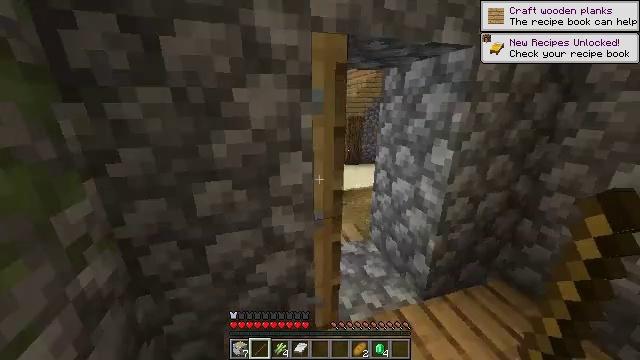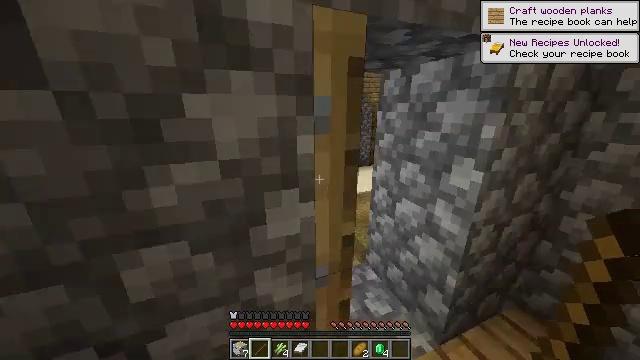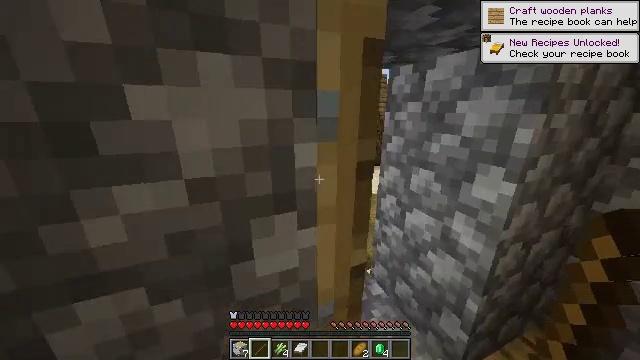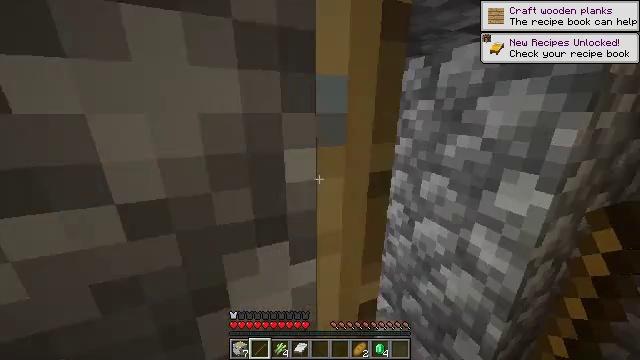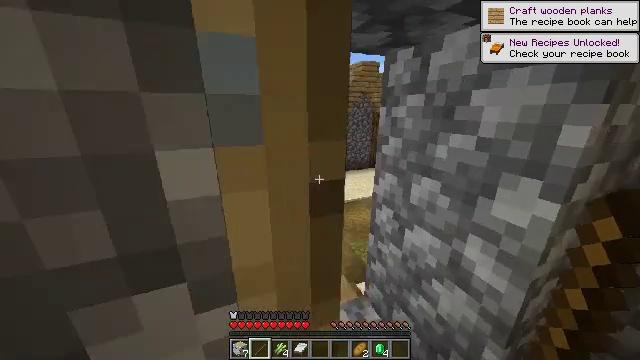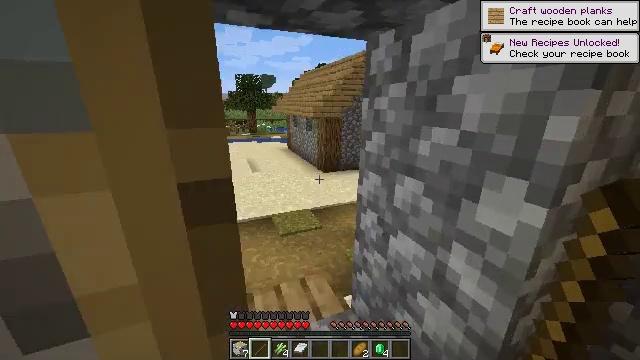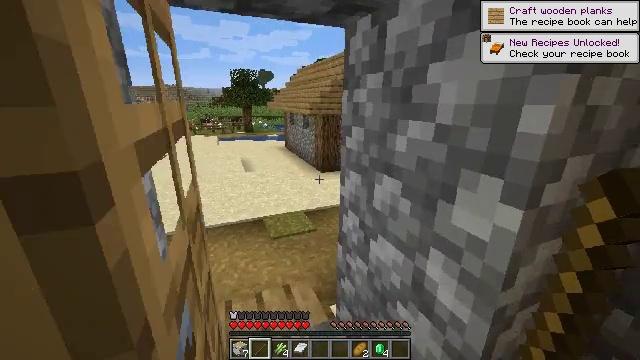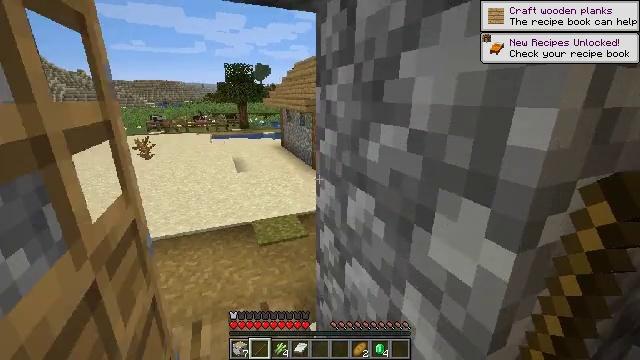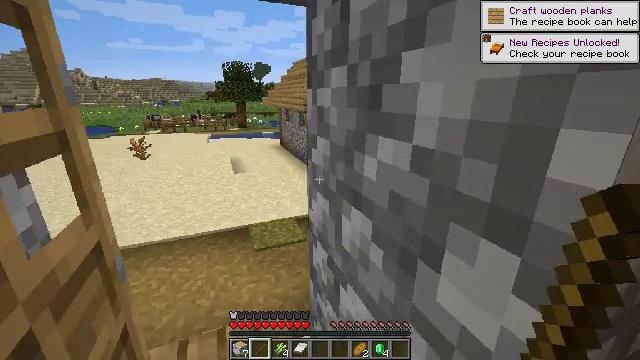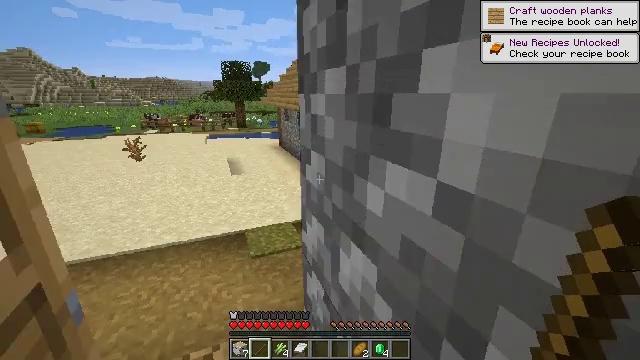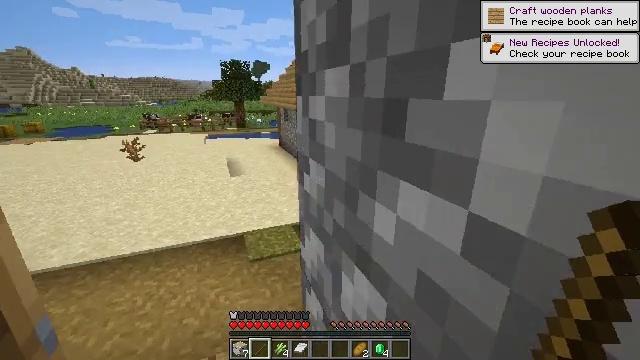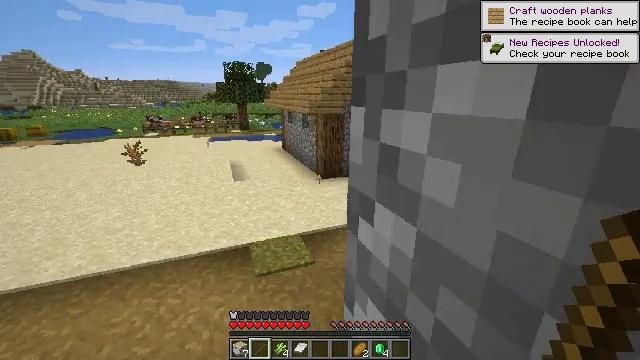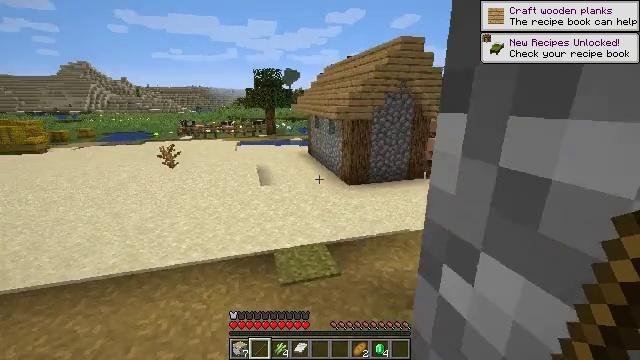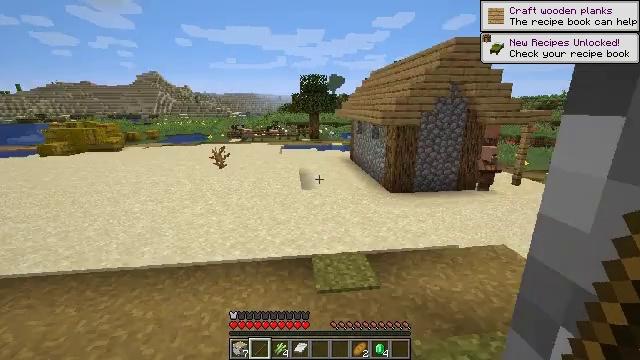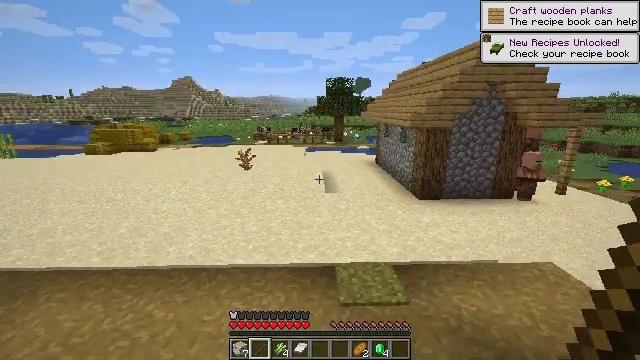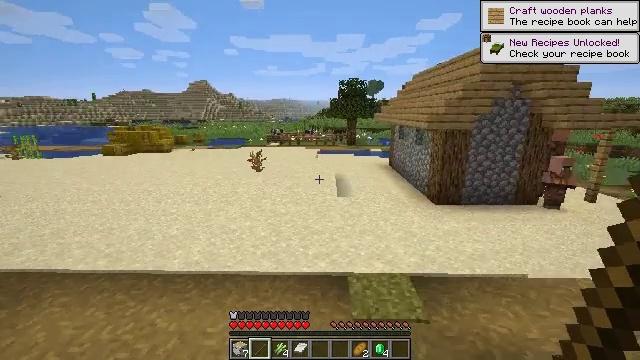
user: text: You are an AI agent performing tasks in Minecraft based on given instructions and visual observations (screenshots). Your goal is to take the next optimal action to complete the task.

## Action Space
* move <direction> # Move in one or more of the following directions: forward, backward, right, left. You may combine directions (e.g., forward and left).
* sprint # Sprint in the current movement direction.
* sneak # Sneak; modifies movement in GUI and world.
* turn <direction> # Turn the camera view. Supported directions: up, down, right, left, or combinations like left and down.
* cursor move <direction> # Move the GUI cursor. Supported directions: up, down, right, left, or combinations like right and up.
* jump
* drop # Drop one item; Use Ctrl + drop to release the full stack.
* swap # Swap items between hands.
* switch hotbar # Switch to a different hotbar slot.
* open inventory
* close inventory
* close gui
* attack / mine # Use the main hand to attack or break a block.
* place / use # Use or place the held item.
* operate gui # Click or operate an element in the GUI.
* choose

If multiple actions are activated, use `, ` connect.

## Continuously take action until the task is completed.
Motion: motion action
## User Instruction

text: Gather a dead bush.
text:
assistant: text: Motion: move forward, turn right
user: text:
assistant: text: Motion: move forward
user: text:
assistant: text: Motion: move forward
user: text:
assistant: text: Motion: move forward and move right
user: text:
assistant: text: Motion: move forward and move right
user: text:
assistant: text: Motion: move forward and move right
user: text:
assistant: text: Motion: move forward
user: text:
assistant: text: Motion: move forward
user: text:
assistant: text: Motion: move forward
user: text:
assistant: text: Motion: move forward
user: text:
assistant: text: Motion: move forward
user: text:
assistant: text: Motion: move forward, turn left and up
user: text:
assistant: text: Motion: move forward, turn left and up
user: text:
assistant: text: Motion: move forward, turn left
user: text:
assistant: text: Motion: move forward, turn left
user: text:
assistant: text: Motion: move forward, turn left
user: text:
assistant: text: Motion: move forward, turn left
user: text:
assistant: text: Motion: turn left
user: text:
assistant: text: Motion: turn left
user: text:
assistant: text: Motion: turn left
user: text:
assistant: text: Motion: turn left
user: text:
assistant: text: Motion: move back, turn left and up
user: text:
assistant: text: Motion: move back, turn left and up
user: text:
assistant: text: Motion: move back, turn left and up
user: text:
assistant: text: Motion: move back
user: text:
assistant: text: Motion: move back
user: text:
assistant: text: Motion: no_op
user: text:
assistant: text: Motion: no_op
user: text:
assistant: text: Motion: no_op
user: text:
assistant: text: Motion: no_op